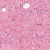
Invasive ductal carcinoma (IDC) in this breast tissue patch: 1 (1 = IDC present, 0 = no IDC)